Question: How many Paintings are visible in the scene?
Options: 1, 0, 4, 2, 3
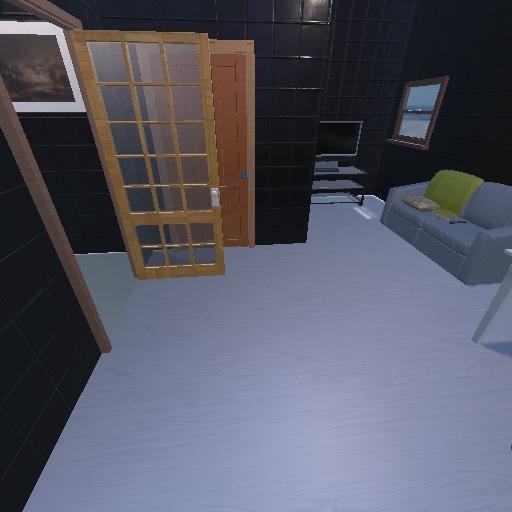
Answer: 1